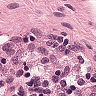
Metastatic tissue present: no